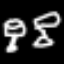
Label: hourglass